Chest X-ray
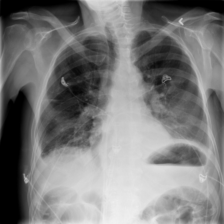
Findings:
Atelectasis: negative
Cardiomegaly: negative
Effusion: positive
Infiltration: positive
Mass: negative
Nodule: negative
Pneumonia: negative
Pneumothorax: negative
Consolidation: negative
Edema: negative
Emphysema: negative
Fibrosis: negative
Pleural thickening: negative
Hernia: negative